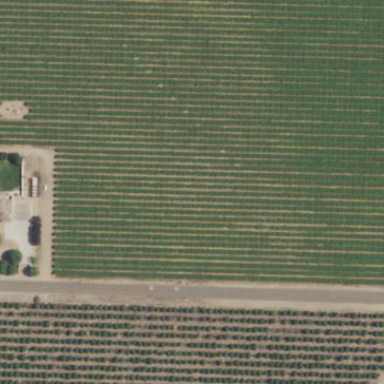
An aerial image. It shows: Vineyard.